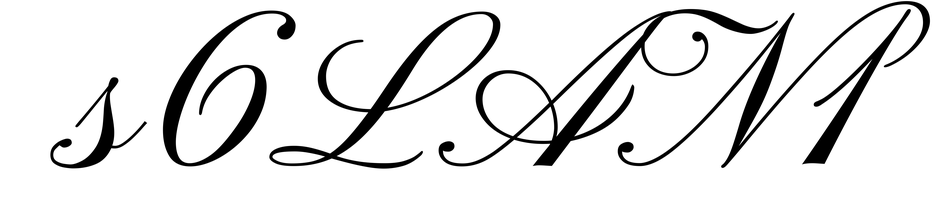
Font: PinyonScript-Regular